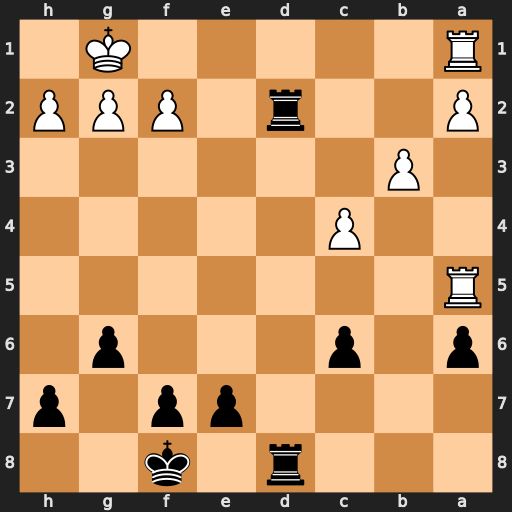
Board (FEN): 3r1k2/4pp1p/p1p3p1/R7/2P5/1P6/P2r1PPP/R5K1
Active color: b
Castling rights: -
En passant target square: -
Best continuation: Rd1+ Rxd1 Rxd1#